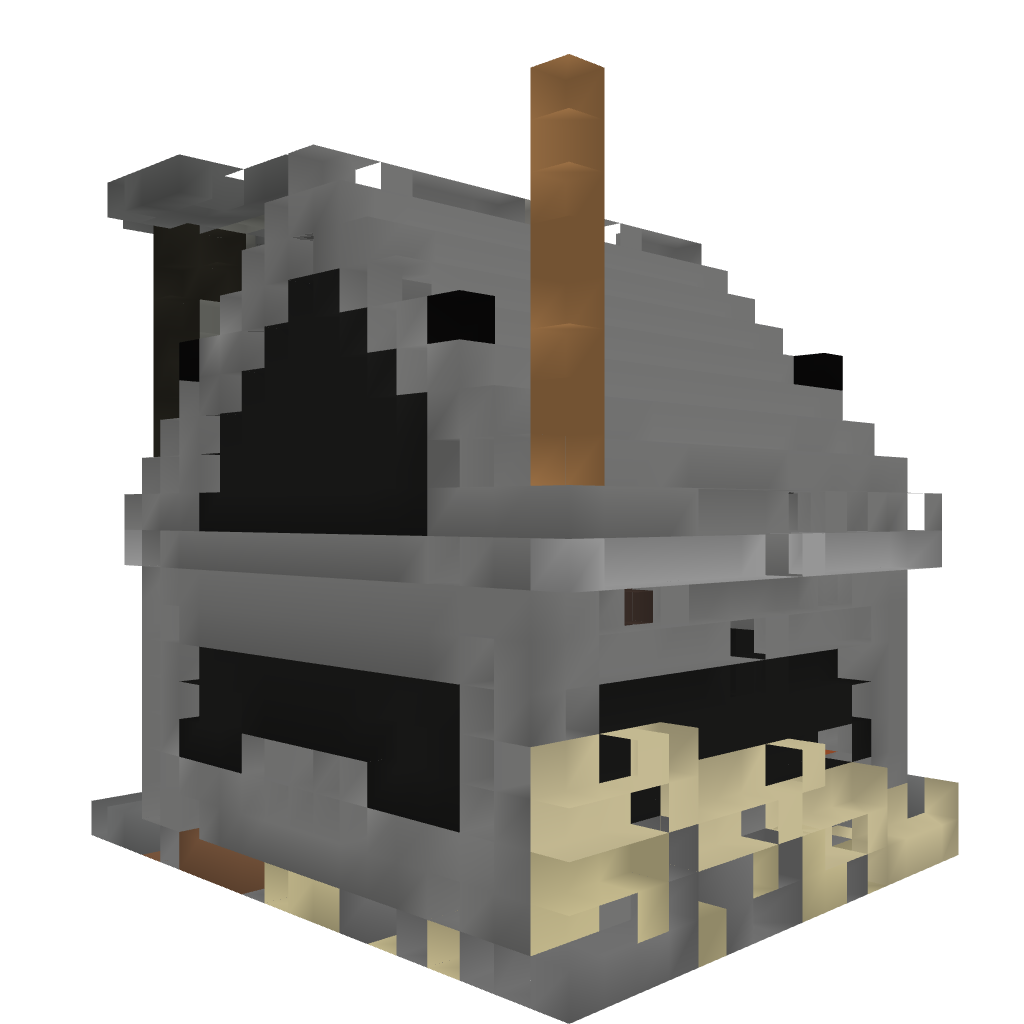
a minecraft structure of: Home Fires